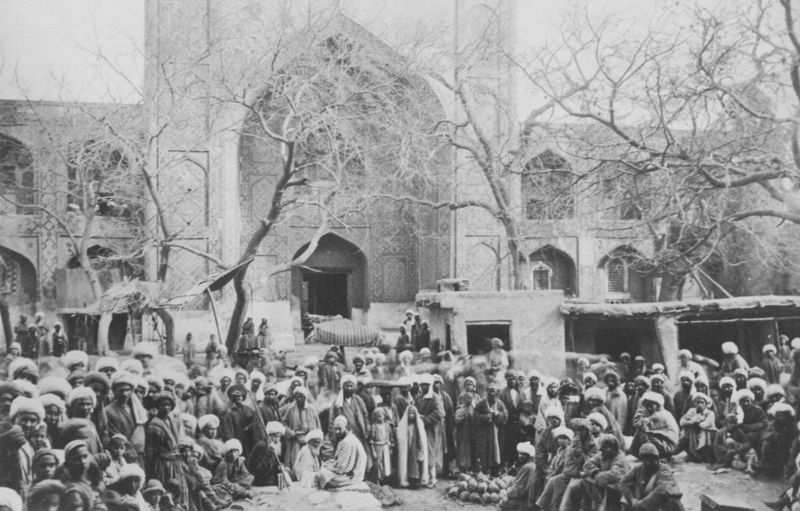
Titel: Buchara, bedeutende Handelsmetropole
Künstler: Russischer Photograph
Standort: Paris
Institution: Bibliothèque du Musée des Arts Décoratifs
Schlagwörter: baum, gruppe, himmel, kopf, mann, schatten, weiß, bäume, frauen, menschen, sitzen, äste, fenster, frau, grau, hell, köpfe, licht, männer, schwarz, tür, blick, haus, schleier, ansammlung, leute, masse, menge, versammlung, architektur, mensch, stehen, ast, zweige, hütte, kirche, sonne, gewand, mantel, gewänder, kopfbedeckung, bogen, fassade, türen, kahl, hütten, winter, markt, platz, foto, fotografie, photographie, bögen, eingang, moschee, orient, palast, zweig, viele, schwarzweiß, mosaik, menschenmenge, photo, portal, spitzbogen, turban, islam, aufnahme, fot, gläubige, turbane, baracke, tympanon, nischen, bäuem, bogenfenster, gotteshaus, fes, pilger, basar, bazar, kaftan, versammeln, orientalen, muslime, mulimin, muslimen, portal eingang, stmme